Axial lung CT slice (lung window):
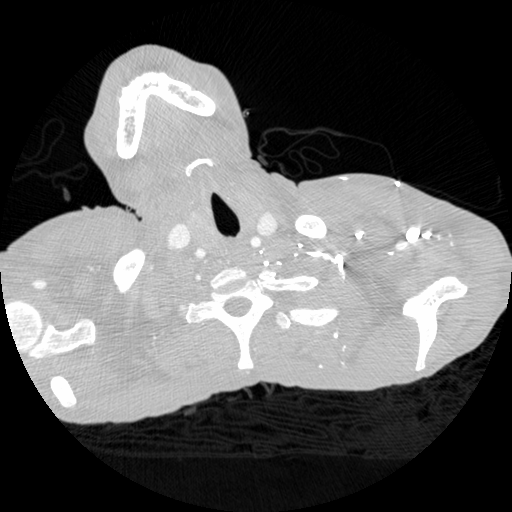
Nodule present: no